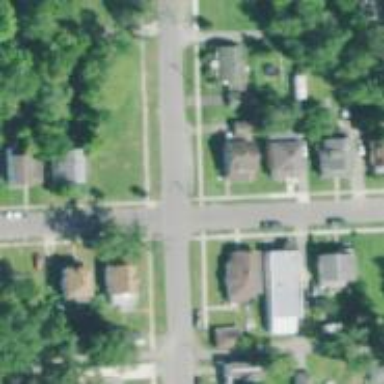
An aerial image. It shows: Residential road.